Interaction volume radius: 10 \u00c5
Interaction volume height: 30 \u00c5
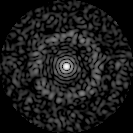
Disorder parameter: 0.8178